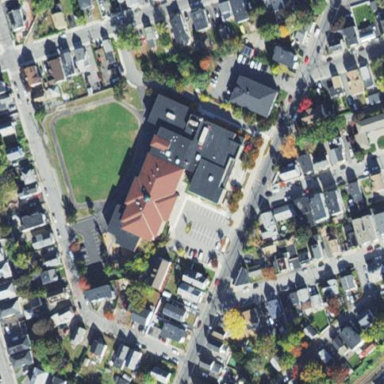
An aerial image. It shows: School building.